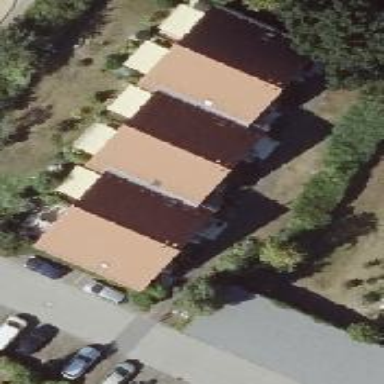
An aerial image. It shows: Terrace building with gabled roof.